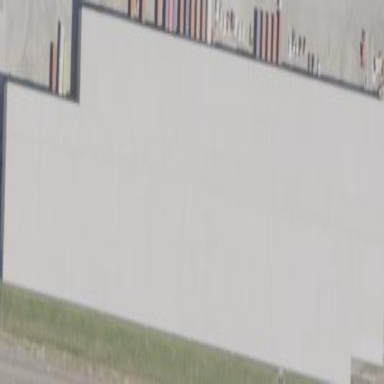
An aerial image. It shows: Warehouse.